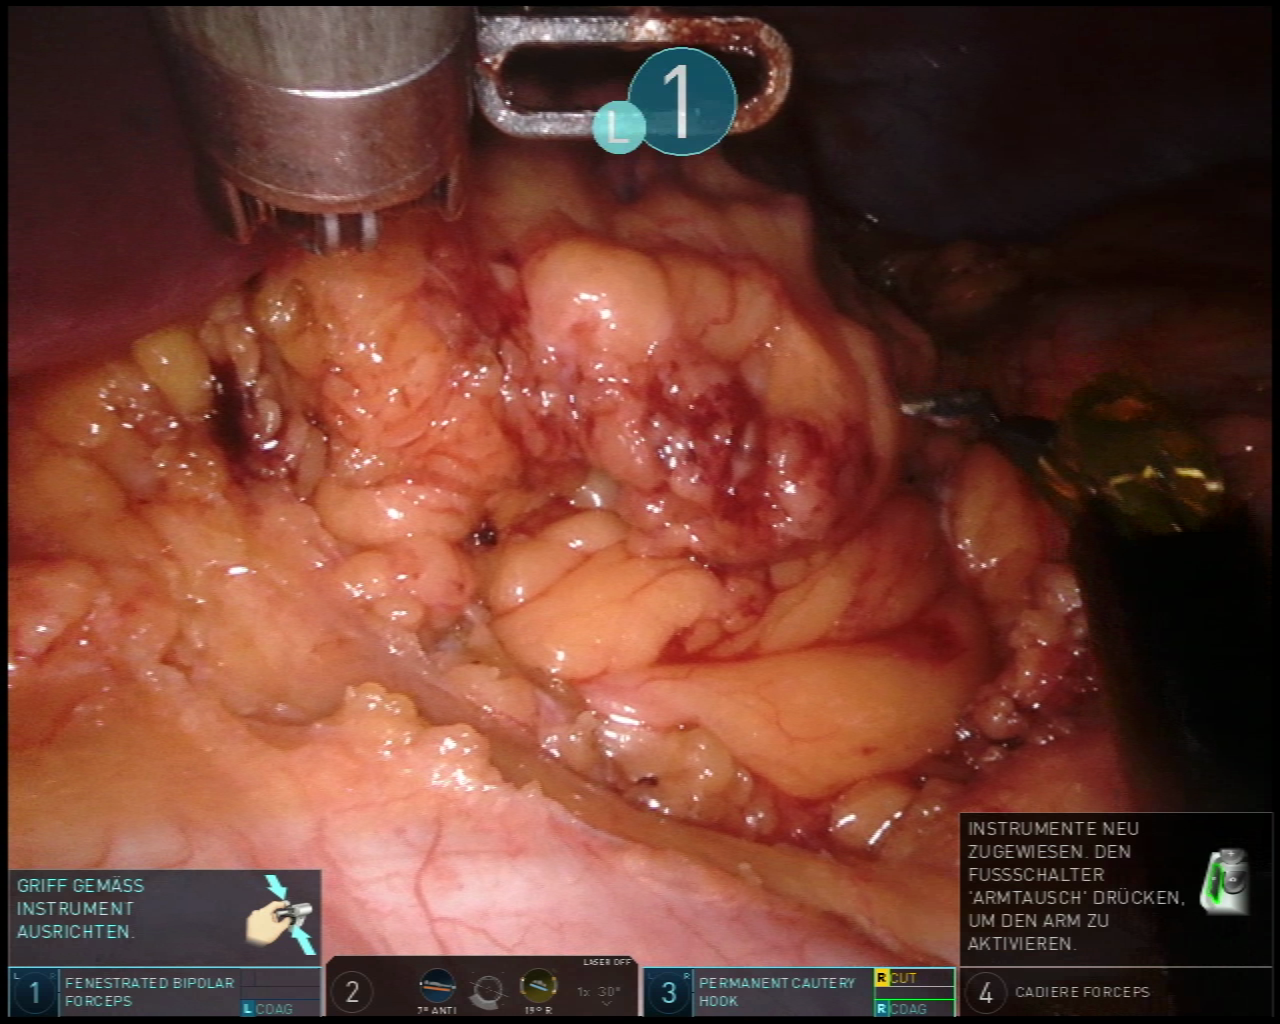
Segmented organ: liver
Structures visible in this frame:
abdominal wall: yes
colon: yes
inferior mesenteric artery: no
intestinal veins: no
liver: yes
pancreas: no
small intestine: no
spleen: no
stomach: no
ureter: no
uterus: no
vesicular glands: no